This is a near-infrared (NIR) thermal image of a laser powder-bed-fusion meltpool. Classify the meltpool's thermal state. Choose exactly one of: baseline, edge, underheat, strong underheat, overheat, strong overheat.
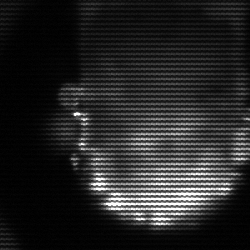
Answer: baseline